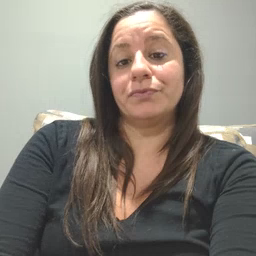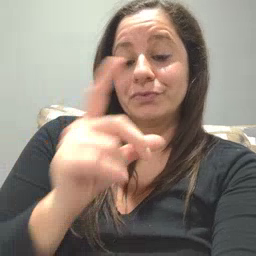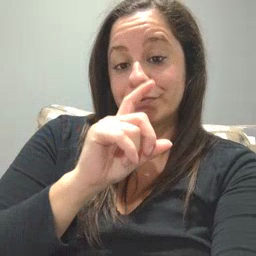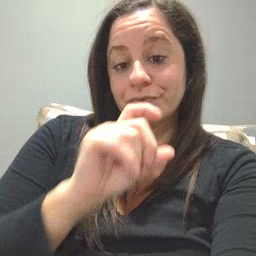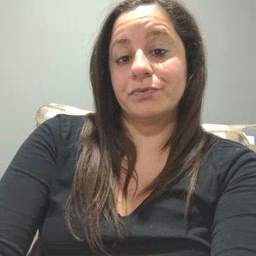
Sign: doll